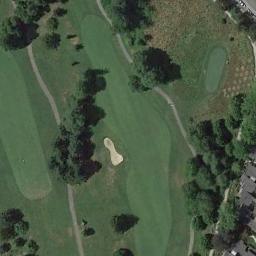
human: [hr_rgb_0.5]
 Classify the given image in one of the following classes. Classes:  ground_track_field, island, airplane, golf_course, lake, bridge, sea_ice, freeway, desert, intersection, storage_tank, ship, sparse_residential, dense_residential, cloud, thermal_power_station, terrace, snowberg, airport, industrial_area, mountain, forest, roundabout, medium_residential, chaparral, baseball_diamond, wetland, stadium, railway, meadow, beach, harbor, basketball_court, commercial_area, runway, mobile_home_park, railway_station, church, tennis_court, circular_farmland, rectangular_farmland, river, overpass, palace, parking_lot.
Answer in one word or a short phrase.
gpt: golf_course